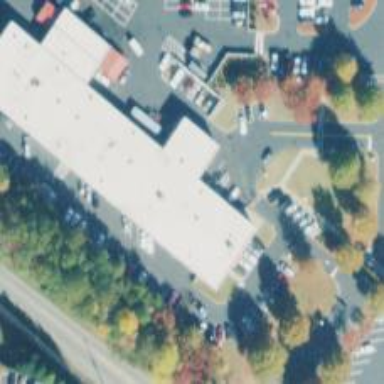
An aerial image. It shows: Building housing car repair shop.